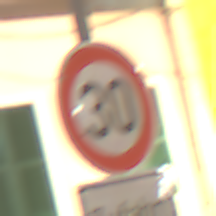
Verkehrszeichen: Geschwindigkeit30
Zusatzzeichen unten: HinweiseAufGefahrenDurchVerbaleAngabe11
Umgebung: Outdoor, Urban
Tageszeit: Night
Wetter: PartlyCloudy
Licht: Artificial
Jahreszeit: NotSpecified
Kontrast: HighContrast